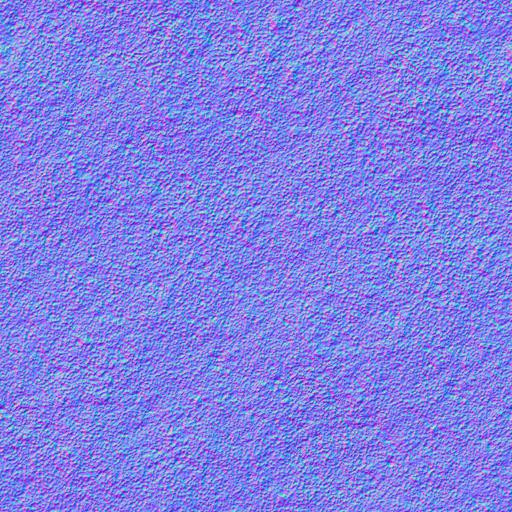
brown dirt dirty gravel light